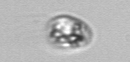
Label: Amoeba